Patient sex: F
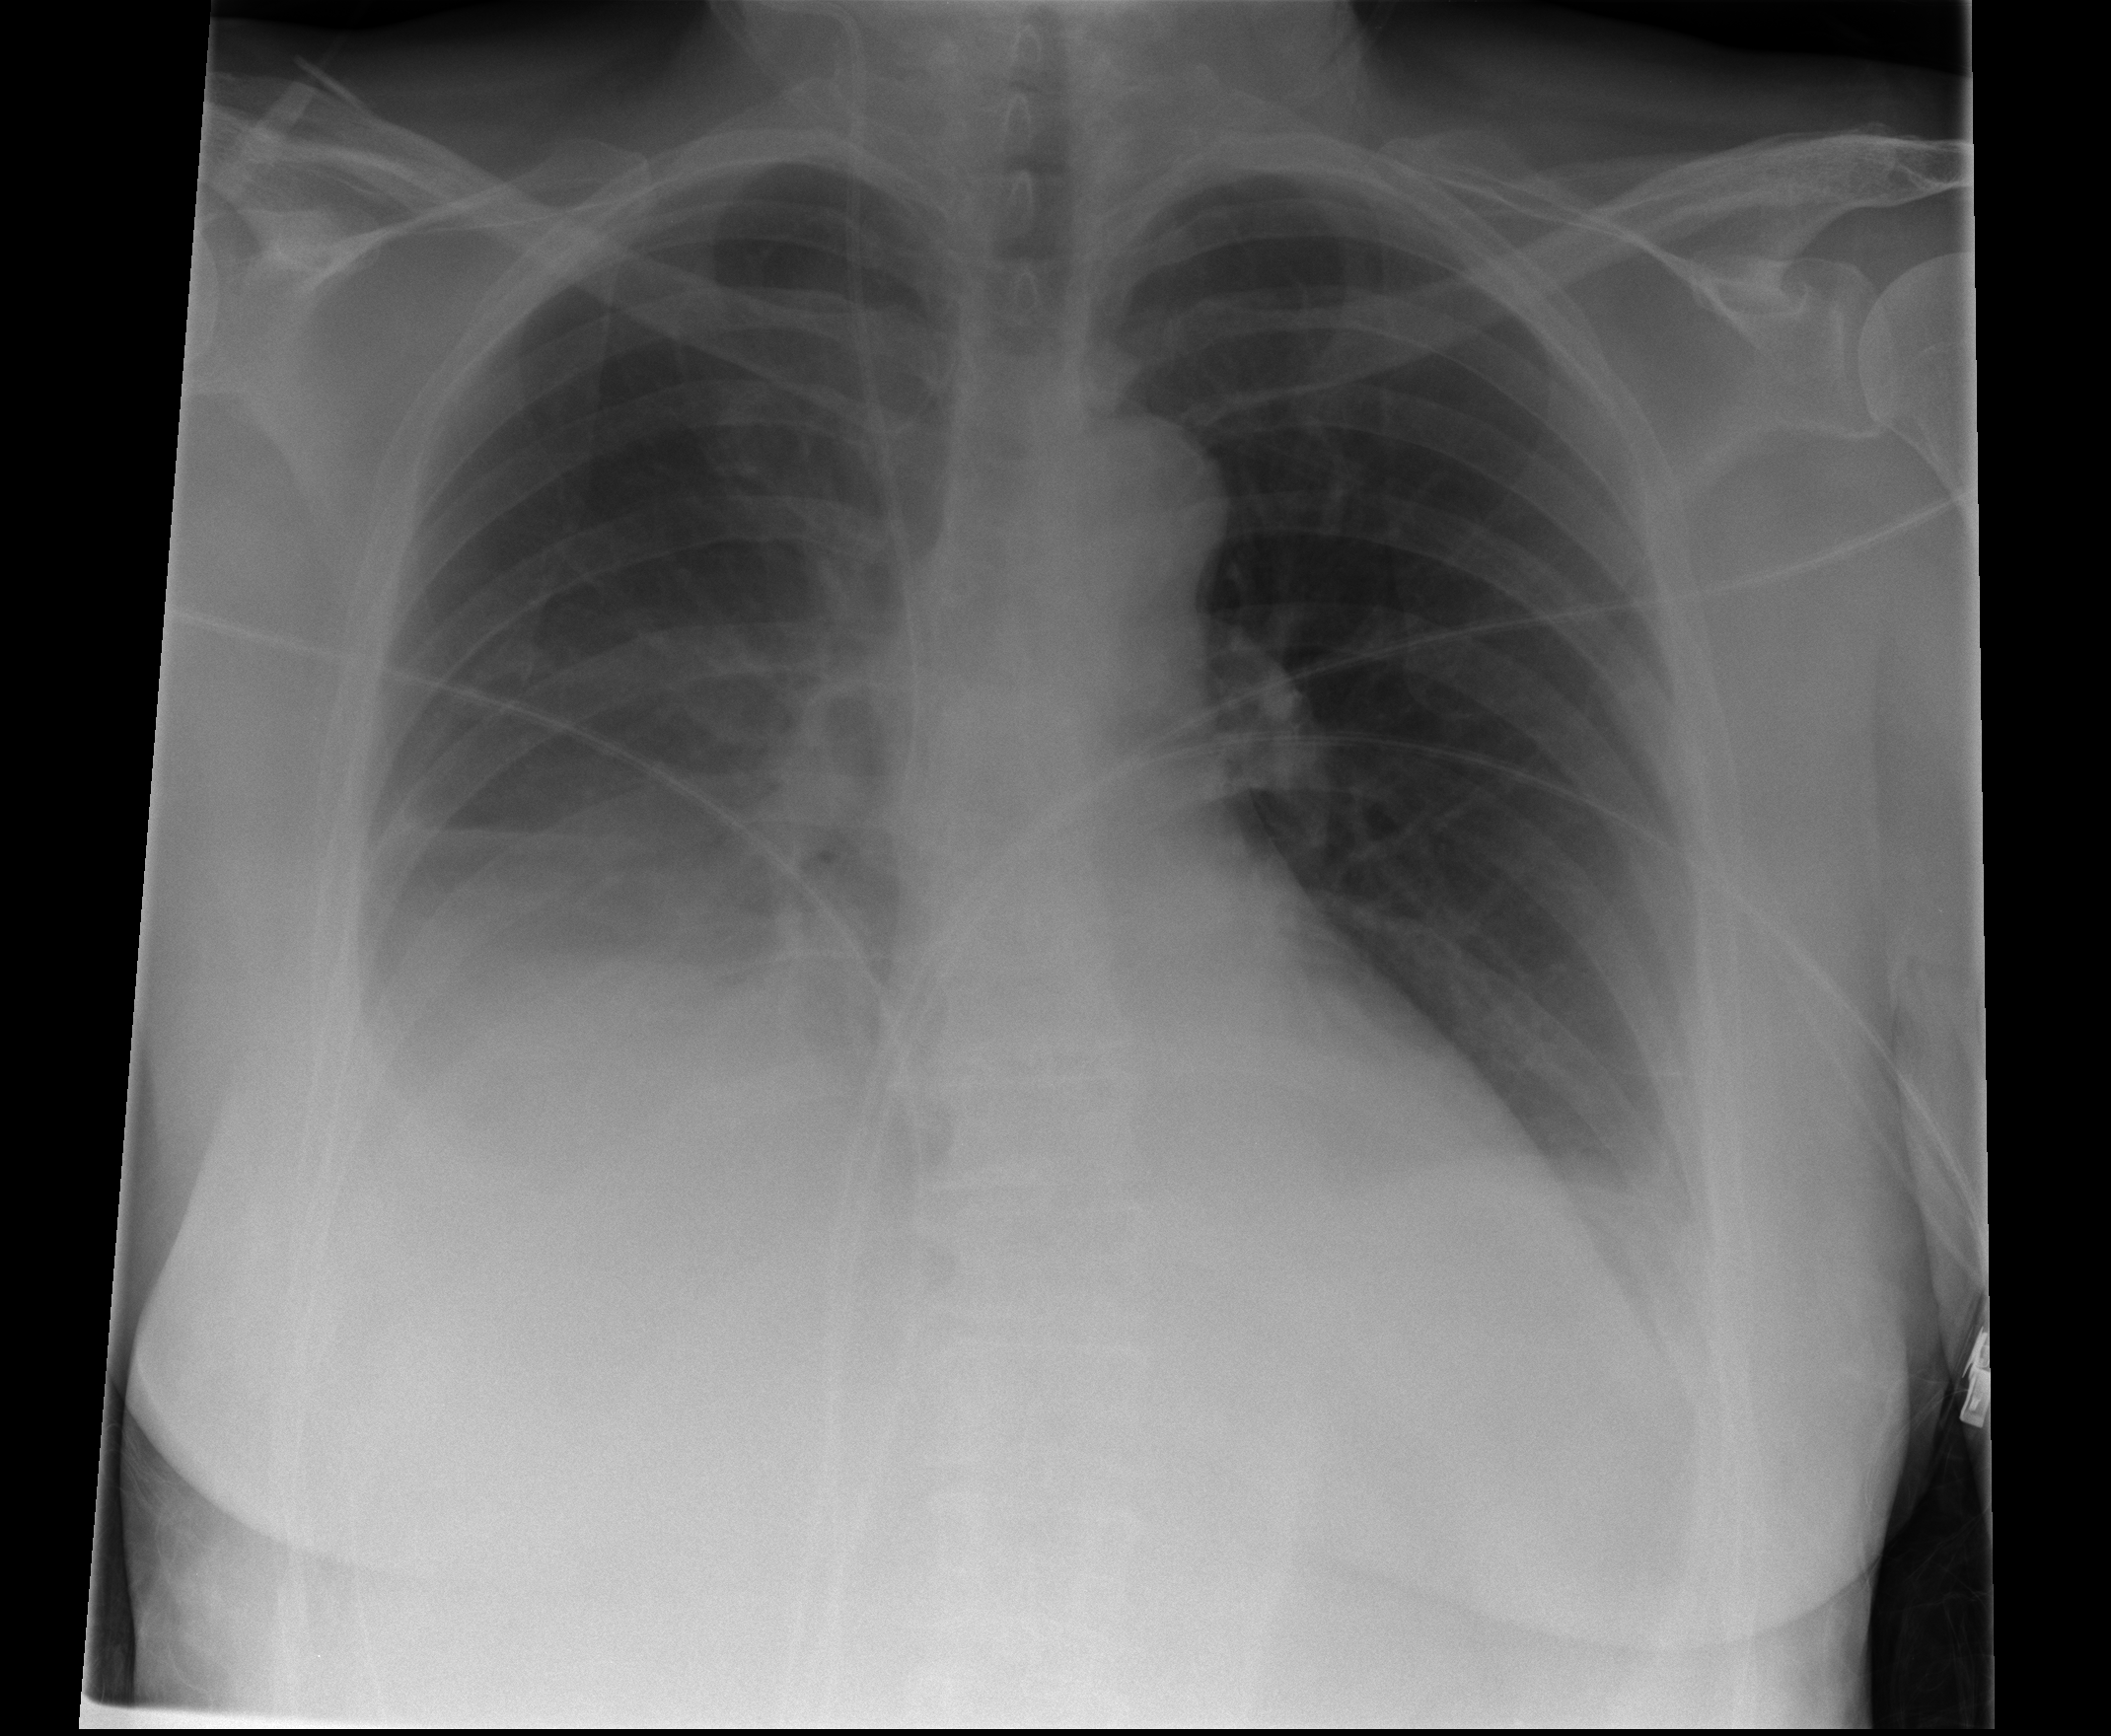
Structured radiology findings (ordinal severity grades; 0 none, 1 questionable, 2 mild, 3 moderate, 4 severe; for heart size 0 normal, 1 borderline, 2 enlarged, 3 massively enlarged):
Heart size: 0
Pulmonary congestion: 0
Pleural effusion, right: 2
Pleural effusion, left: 0
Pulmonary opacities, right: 0
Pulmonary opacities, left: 0
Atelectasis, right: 2
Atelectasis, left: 0